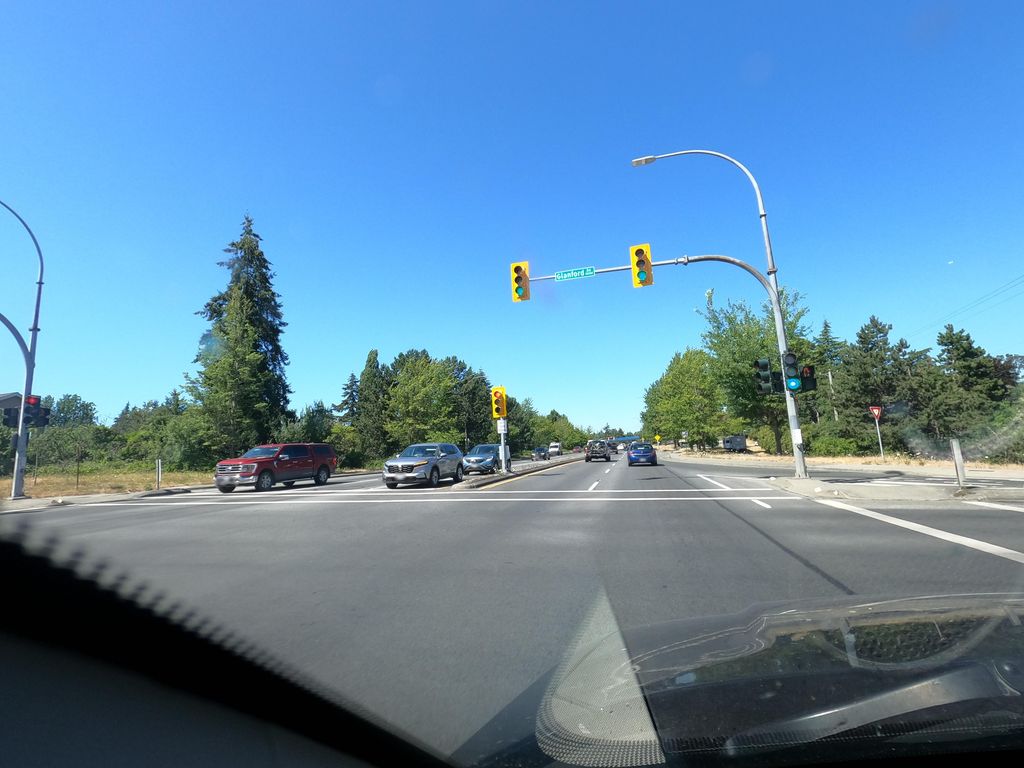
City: victoria